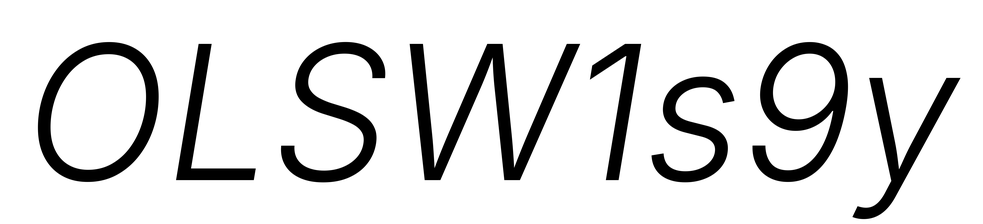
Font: Inter-Italic_Light_Italic